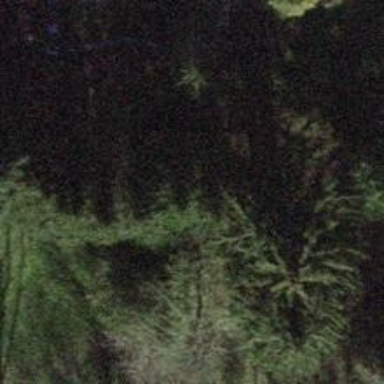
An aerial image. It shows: Evergreen needle-leaved tree.